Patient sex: M
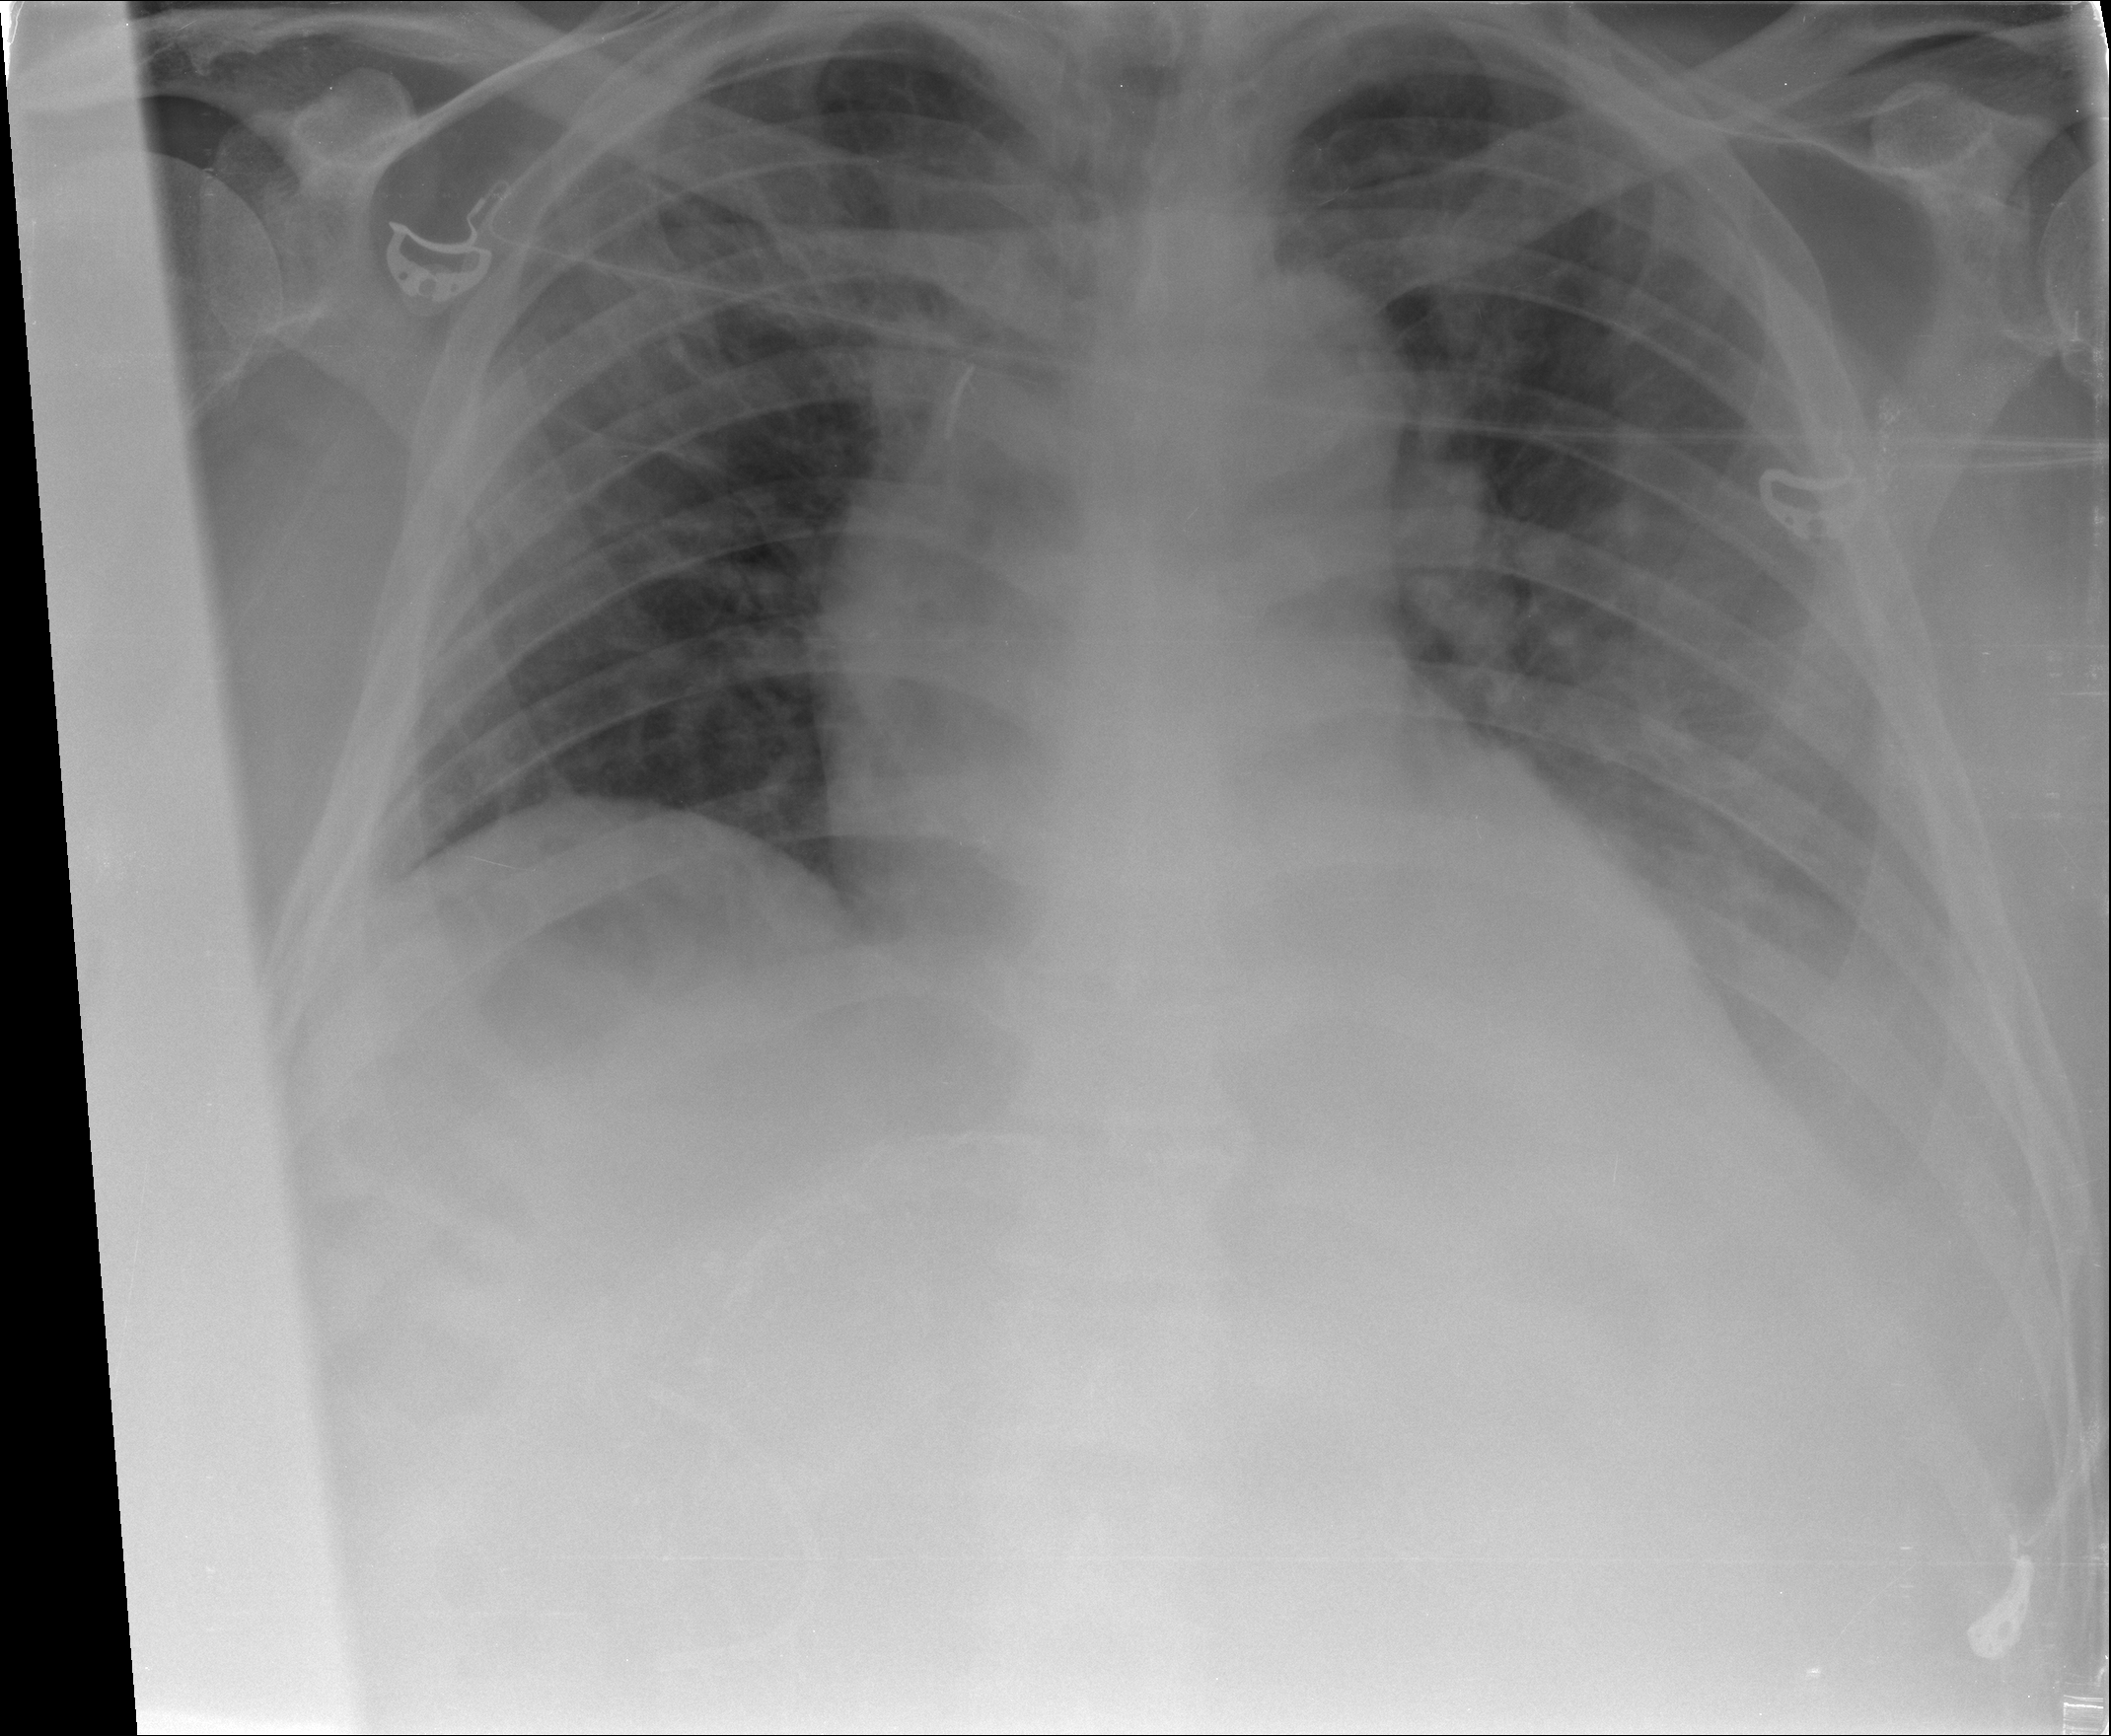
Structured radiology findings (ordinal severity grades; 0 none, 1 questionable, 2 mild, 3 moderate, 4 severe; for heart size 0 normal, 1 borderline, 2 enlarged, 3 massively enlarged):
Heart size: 2
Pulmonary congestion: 2
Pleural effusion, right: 1
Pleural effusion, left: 2
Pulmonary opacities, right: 2
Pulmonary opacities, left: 0
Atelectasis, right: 2
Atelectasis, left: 2